Question: I am trying to extract all formats of images from pdf. I did some googling and found <URL> on StackOverflow. I tried this code but I am getting this error:

I am using python 3.x and here is the code I am using. I tried to go through comments but couldn't figure out. Please help me resolve this.
Here is the <URL>
'''
import PyPDF2
from PIL import Image
if __name__ == '__main__':
input1 = PyPDF2.PdfFileReader(open("Aadhaar1.pdf", "rb"))
page0 = input1.getPage(0)
xObject = page0['/Resources']['/XObject'].getObject()
for obj in xObject:
if xObject[obj]['/Subtype'] == '/Image':
size = (xObject[obj]['/Width'], xObject[obj]['/Height'])
data = xObject[obj].getData()
if xObject[obj]['/ColorSpace'] == '/DeviceRGB':
mode = "RGB"
else:
mode = "P"
if xObject[obj]['/Filter'] == '/FlateDecode':
img = Image.frombytes(mode, size, data)
img.save(obj[1:] + ".png")
elif xObject[obj]['/Filter'] == '/DCTDecode':
img = open(obj[1:] + ".jpg", "wb")
img.write(data)
img.close()
elif xObject[obj]['/Filter'] == '/JPXDecode':
img = open(obj[1:] + ".jp2", "wb")
img.write(data)
img.close()
'''
I was reading some comments and going through links and found this problem solved on <URL>. Can someone please help me implement it?
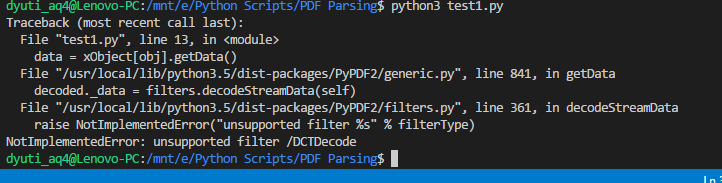
Answer: It is the 'PyPDF2' library error. Try uninstalling and installing the library with changes or you can see the changes in the GitHub and mark the changes.I hope that will work.